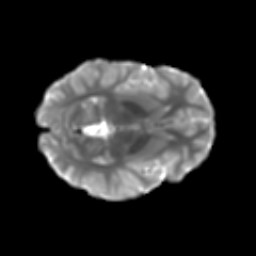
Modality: T2w
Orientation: axial
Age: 10
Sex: male
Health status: ill
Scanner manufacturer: ge
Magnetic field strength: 3 T
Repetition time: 6.752 s
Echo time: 0.079 s